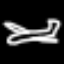
Label: airplane